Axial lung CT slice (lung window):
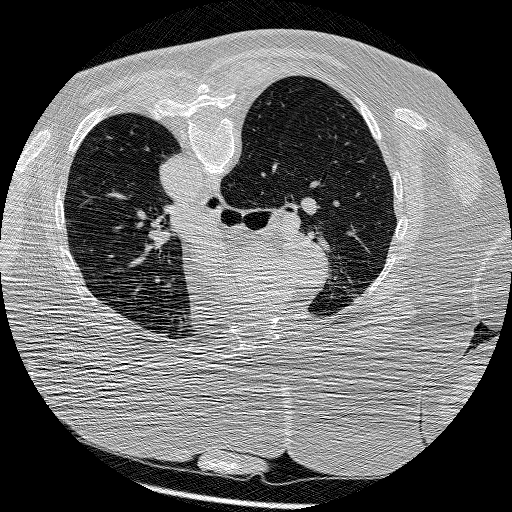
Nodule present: no